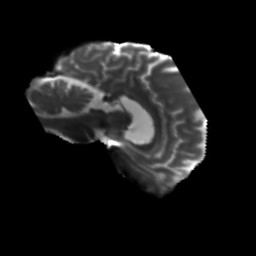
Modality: T2w
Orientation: sagittal
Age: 54
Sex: male
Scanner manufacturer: siemens
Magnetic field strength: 3 T
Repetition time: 5.25 s
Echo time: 0.08 s